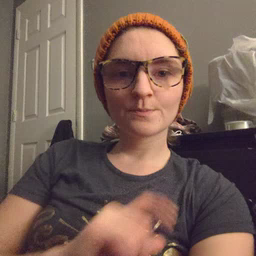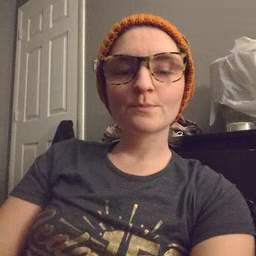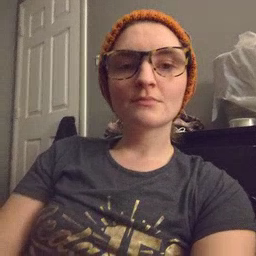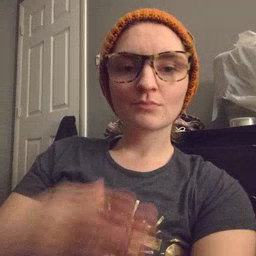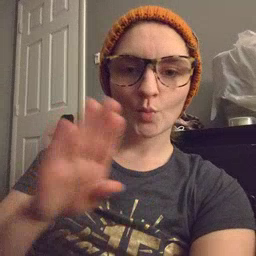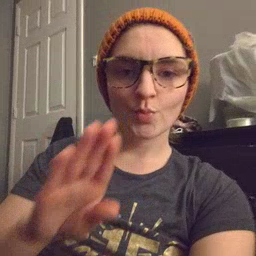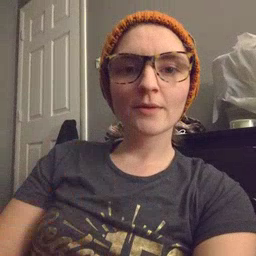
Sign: close